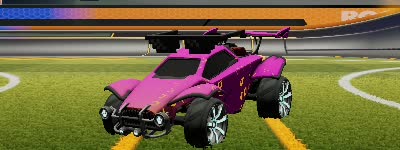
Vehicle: octane